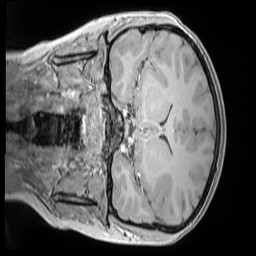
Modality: MP2RAGE
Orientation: coronal
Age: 10
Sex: male
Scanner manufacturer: siemens
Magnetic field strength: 3 T
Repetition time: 4 s
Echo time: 0.00303 s